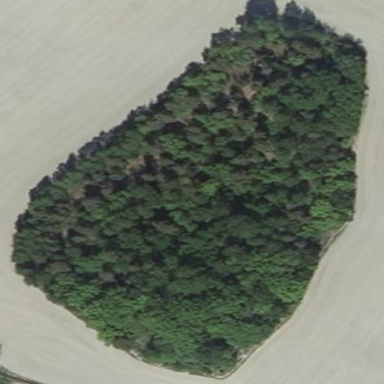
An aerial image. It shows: Forest area.